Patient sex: M
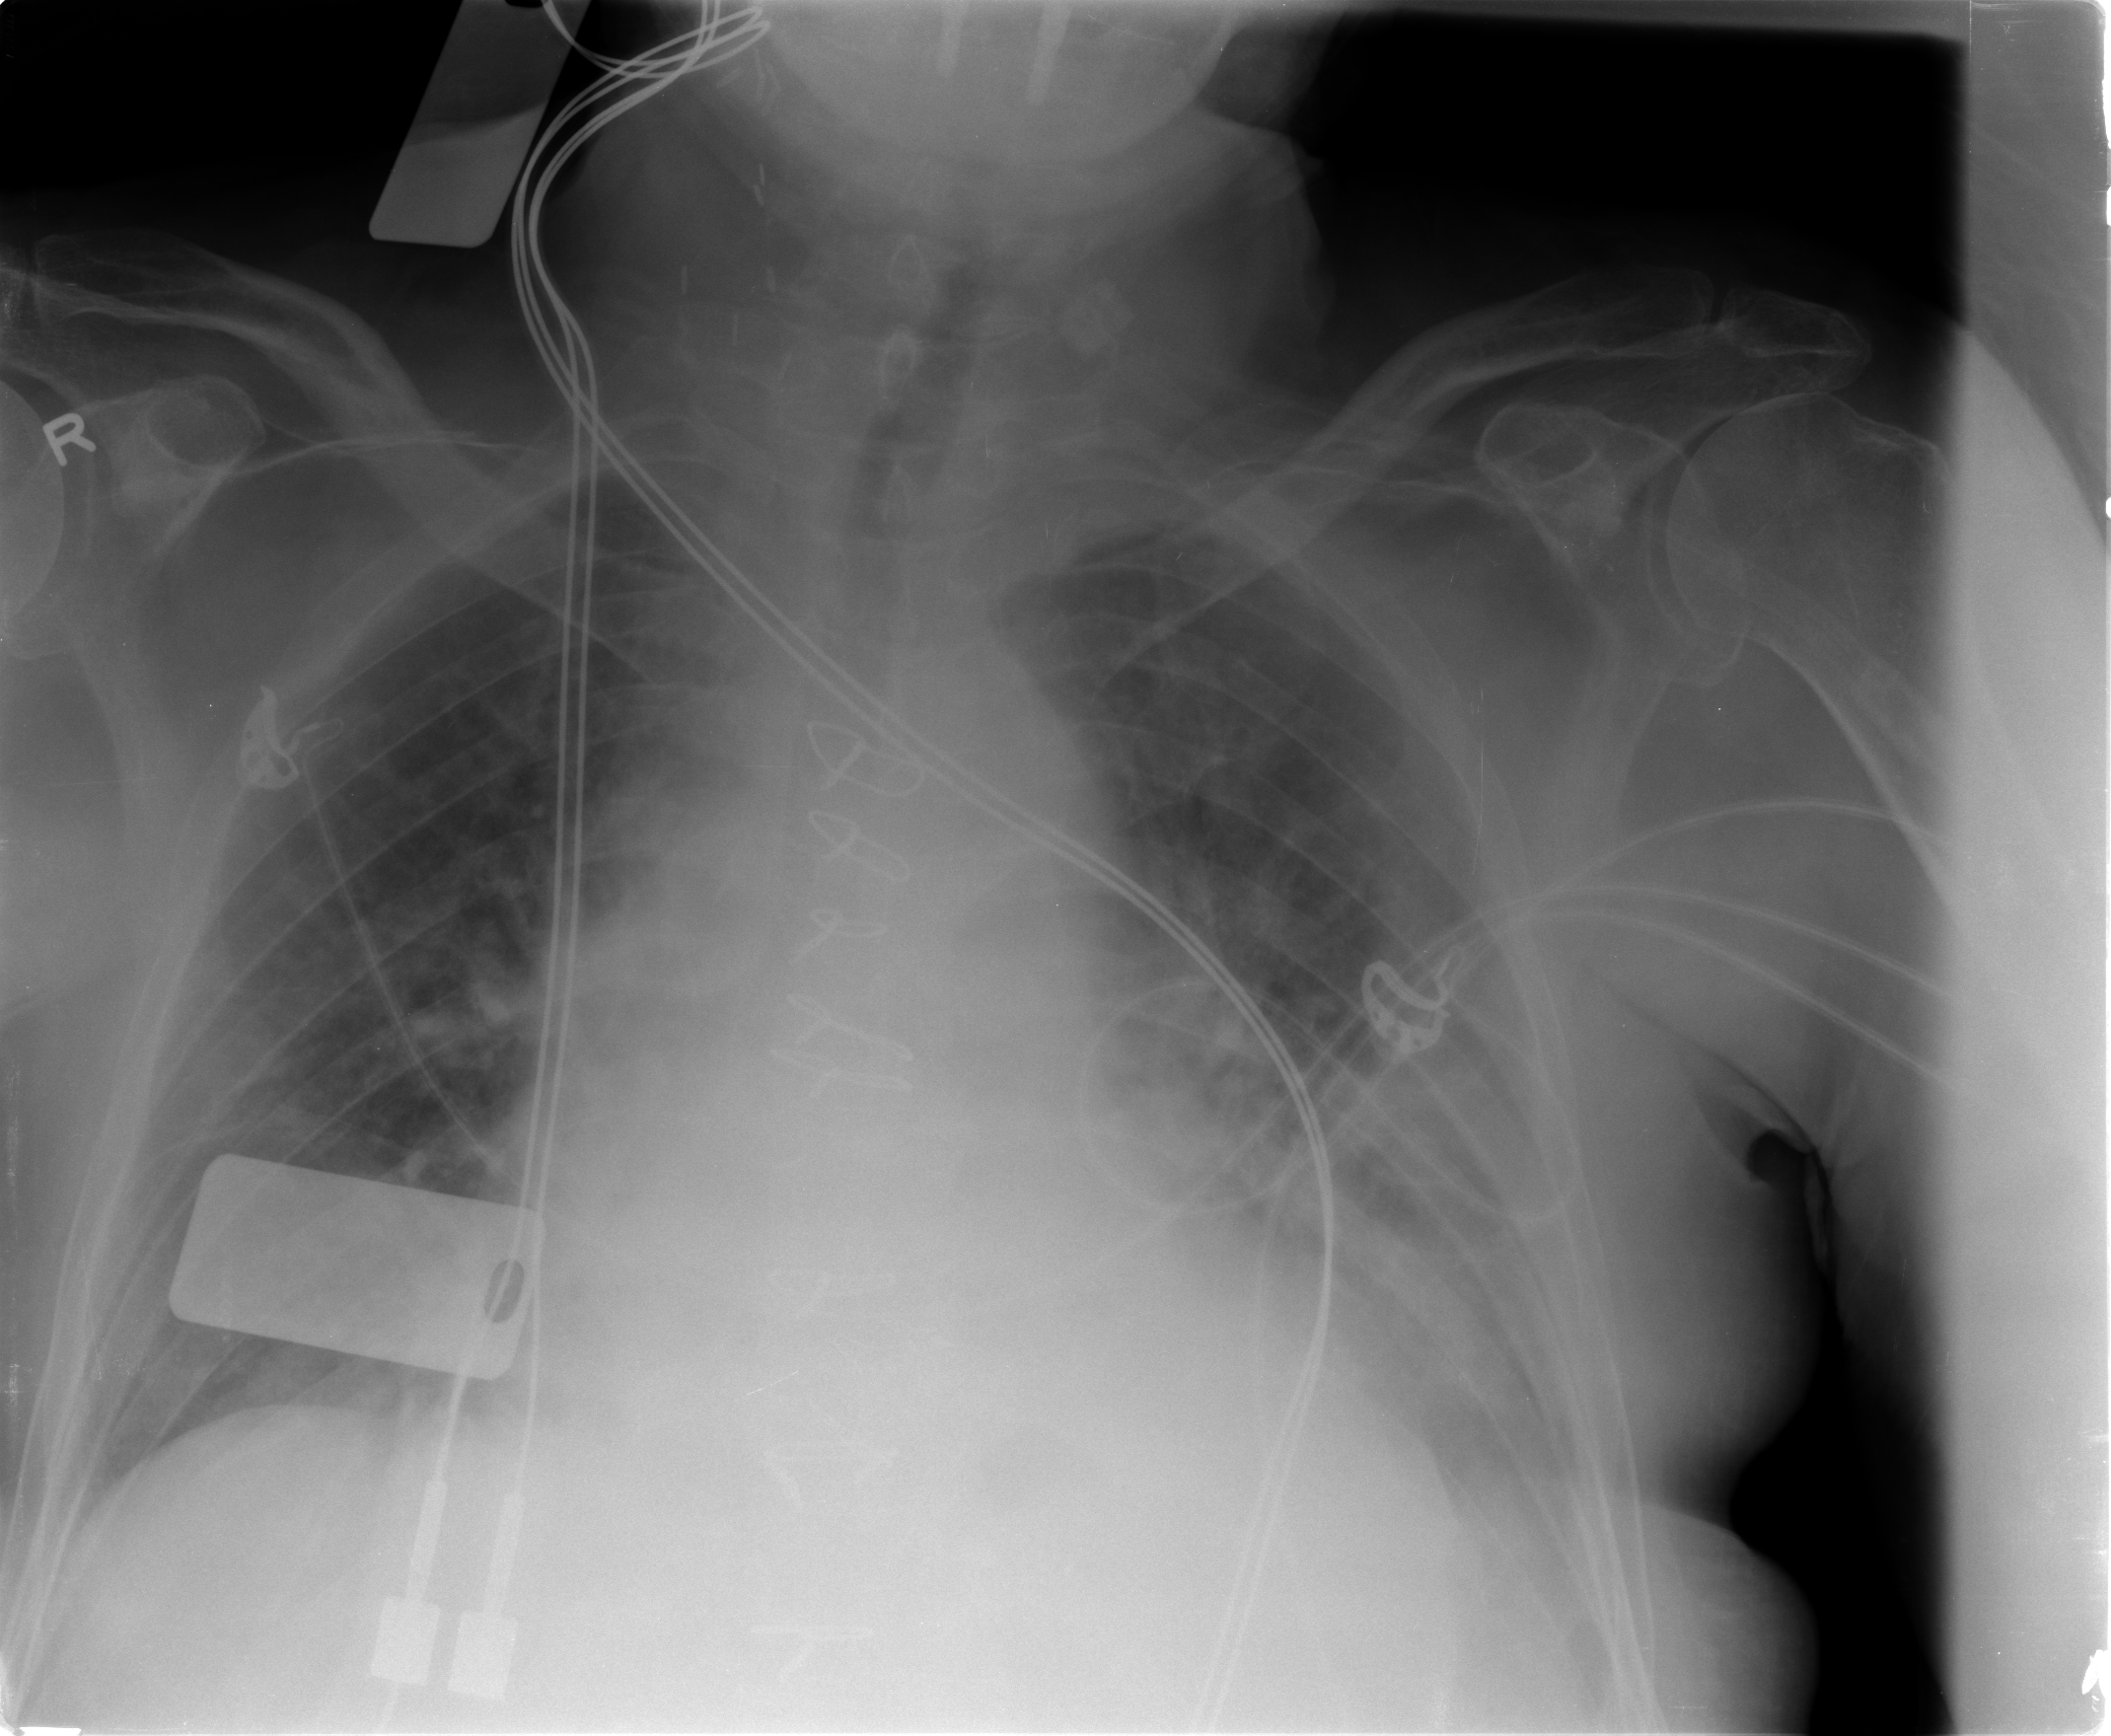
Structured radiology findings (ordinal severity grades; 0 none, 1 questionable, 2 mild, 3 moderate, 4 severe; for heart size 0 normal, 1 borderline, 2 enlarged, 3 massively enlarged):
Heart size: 3
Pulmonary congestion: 2
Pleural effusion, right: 0
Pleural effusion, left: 2
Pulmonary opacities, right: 0
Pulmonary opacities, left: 2
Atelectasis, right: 2
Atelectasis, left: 2